Field crop: maize
Growth stage: 2
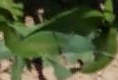
Species: maize